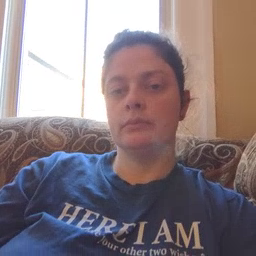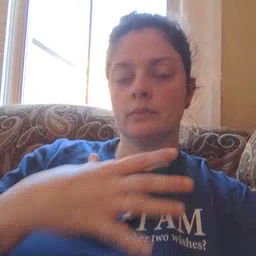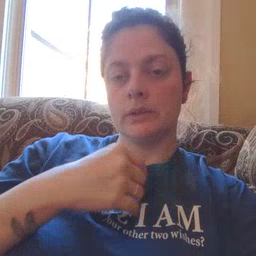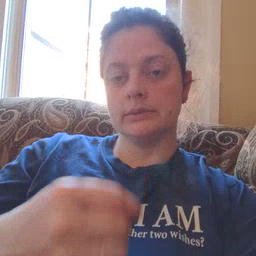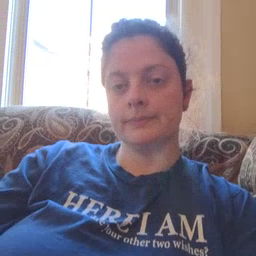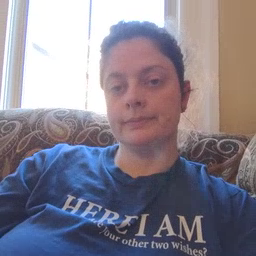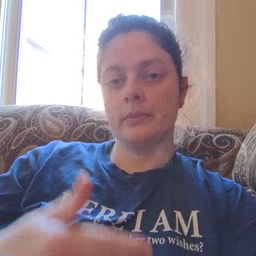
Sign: white